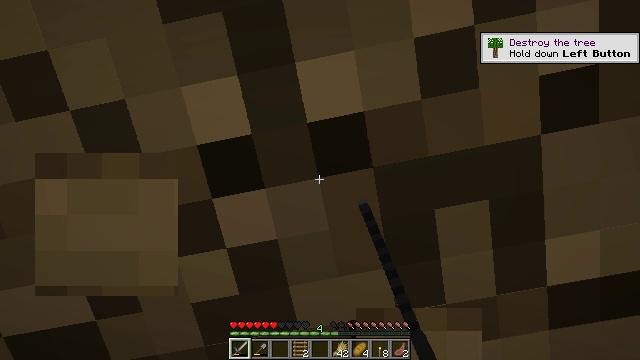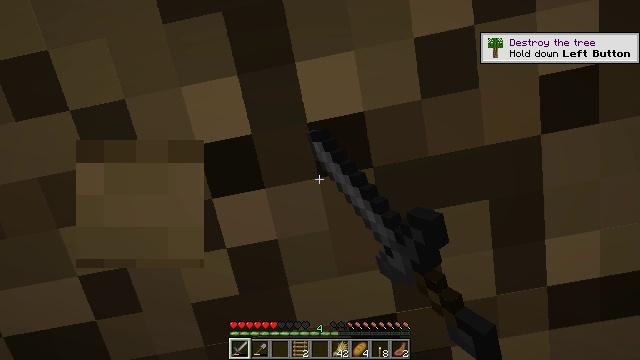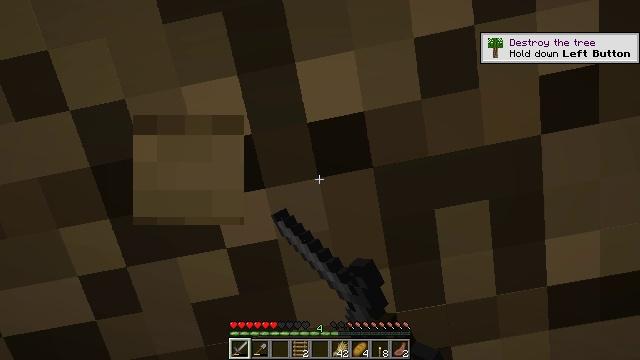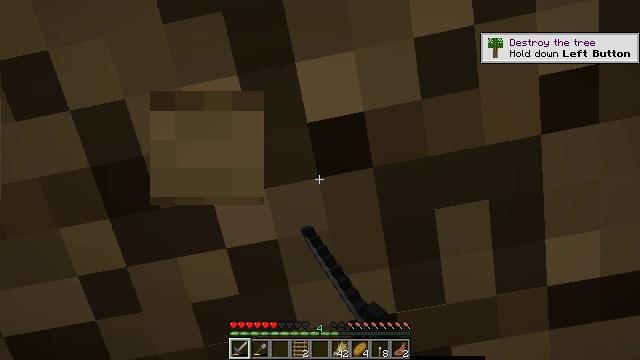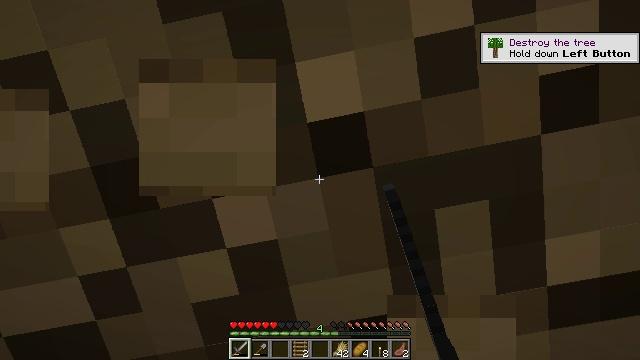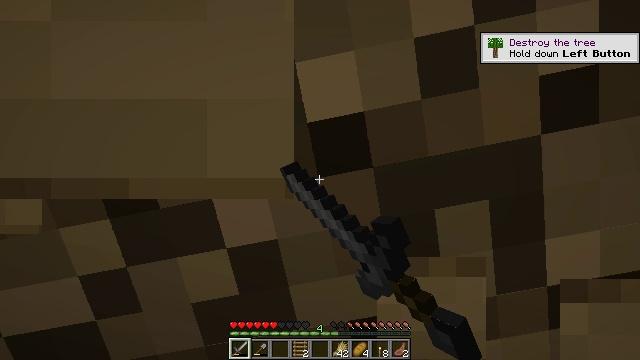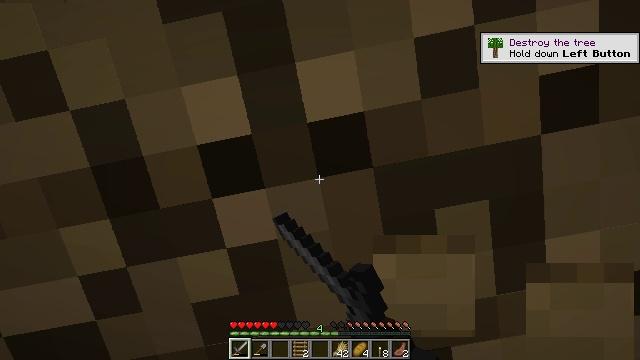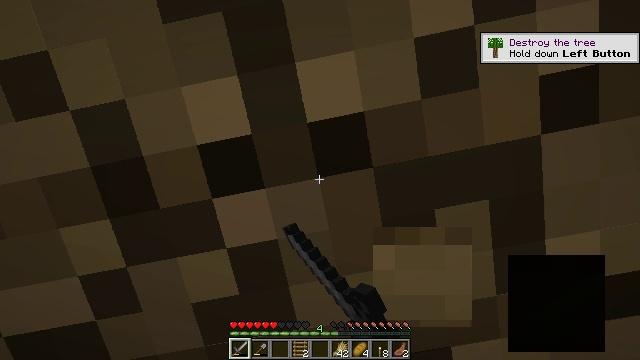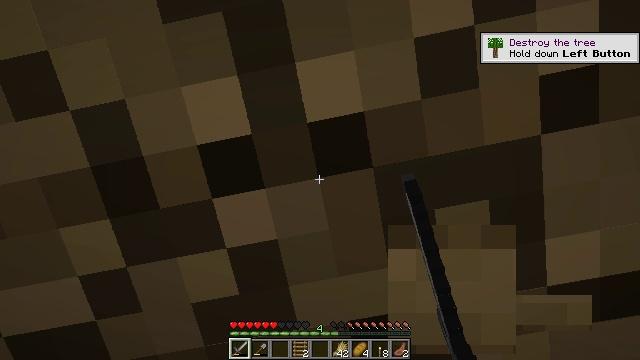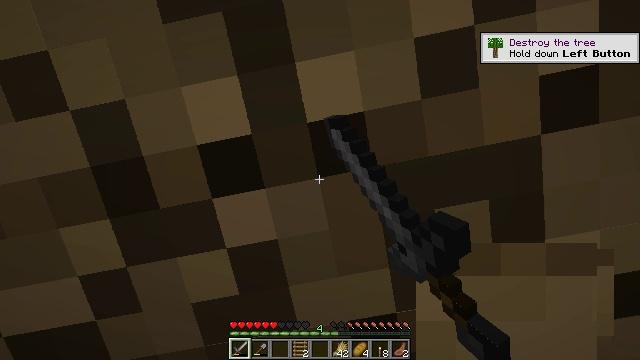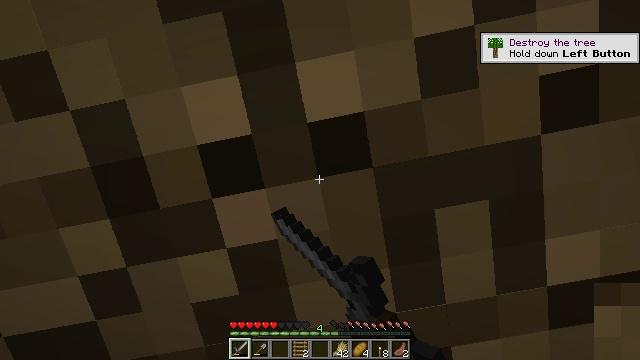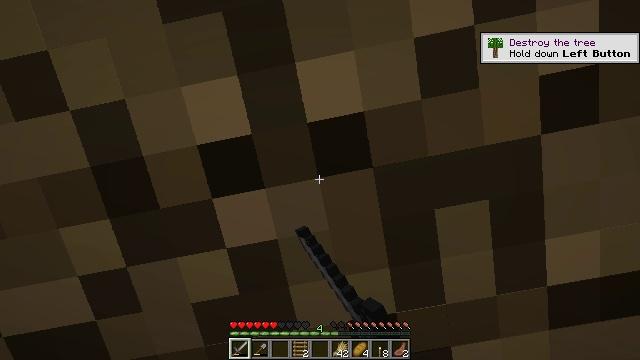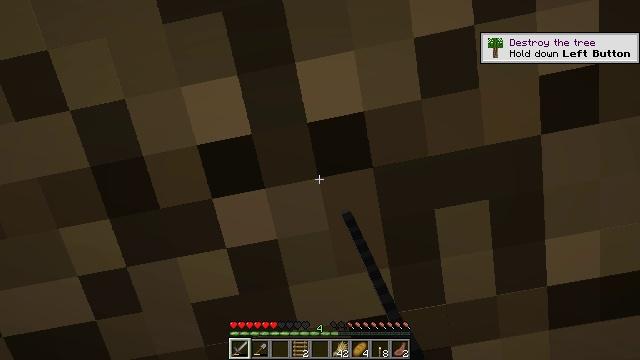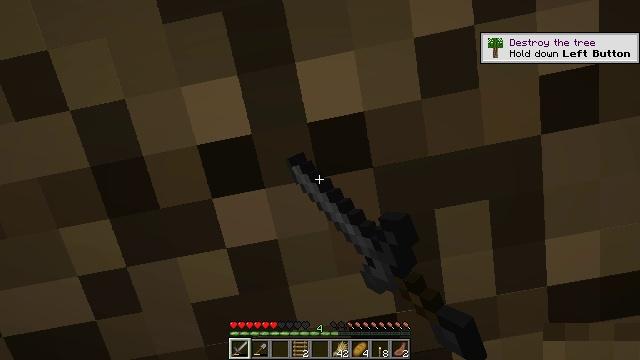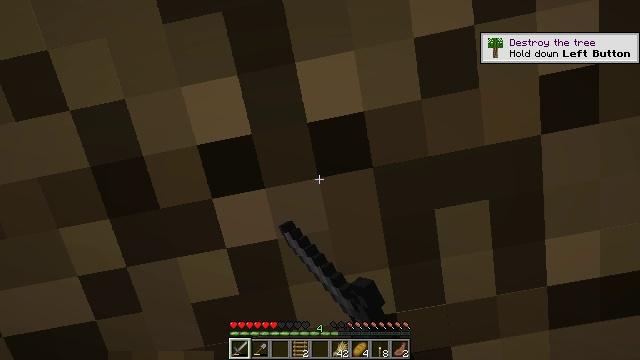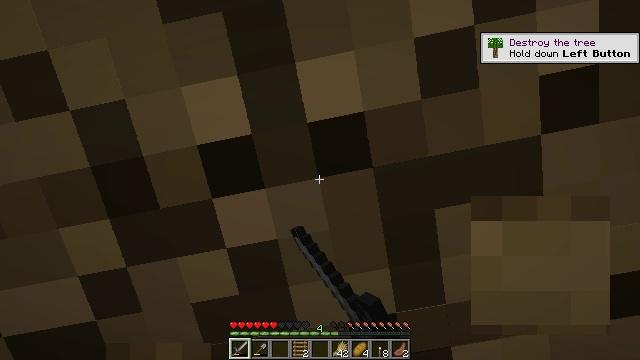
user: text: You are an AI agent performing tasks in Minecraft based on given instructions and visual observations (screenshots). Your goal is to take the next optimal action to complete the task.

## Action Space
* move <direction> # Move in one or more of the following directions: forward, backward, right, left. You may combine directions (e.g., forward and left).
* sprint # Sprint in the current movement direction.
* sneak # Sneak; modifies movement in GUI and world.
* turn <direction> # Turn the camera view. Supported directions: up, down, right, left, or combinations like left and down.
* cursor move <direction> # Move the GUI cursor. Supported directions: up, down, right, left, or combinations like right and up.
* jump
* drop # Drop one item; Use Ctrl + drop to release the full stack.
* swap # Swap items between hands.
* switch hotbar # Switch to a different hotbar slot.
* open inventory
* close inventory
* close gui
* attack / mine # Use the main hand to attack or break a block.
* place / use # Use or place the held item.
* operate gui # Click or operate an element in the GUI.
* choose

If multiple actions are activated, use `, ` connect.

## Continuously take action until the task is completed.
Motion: motion action
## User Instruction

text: Mine planks.
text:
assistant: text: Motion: sneak, attack / mine
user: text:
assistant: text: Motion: sneak, attack / mine
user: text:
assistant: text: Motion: sneak, attack / mine
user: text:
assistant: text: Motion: sneak, attack / mine
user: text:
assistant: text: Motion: sneak, attack / mine
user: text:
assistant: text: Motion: sneak, attack / mine
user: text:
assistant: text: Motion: sneak, attack / mine
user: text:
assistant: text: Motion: sneak, attack / mine
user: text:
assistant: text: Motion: sneak, attack / mine
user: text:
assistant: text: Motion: sneak, attack / mine
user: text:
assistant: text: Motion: sneak, attack / mine
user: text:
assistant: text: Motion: sneak, attack / mine
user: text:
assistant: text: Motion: sneak, attack / mine
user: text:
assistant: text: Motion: sneak, attack / mine
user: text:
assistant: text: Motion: sneak, attack / mine
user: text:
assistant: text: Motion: sneak, attack / mine
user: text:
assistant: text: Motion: sneak, attack / mine
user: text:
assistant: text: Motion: sneak, attack / mine
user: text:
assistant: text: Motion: sneak, attack / mine
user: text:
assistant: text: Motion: sneak, attack / mine
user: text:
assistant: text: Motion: sneak, attack / mine
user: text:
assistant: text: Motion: sneak, attack / mine
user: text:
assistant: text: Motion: sneak, attack / mine
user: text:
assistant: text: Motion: sneak, attack / mine
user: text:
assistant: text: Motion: sneak, attack / mine
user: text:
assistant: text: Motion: sneak, attack / mine
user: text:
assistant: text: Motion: sneak, attack / mine
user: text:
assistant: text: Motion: sneak, attack / mine
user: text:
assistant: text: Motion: sneak, attack / mine
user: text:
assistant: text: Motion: sneak, attack / mine